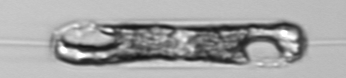
Label: Ditylum_brightwellii